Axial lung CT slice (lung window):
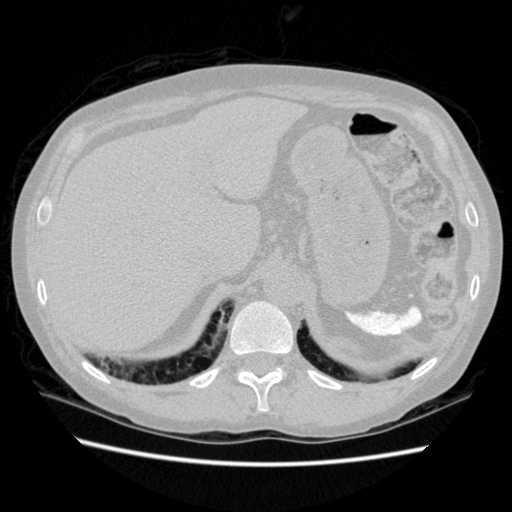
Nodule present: no